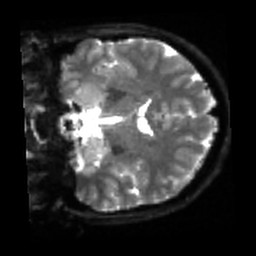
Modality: sbref
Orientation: coronal
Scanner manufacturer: siemens
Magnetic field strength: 3 T
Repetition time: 4 s
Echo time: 0.0594 s